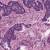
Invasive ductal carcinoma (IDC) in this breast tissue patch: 1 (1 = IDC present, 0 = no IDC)